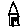
Label: house